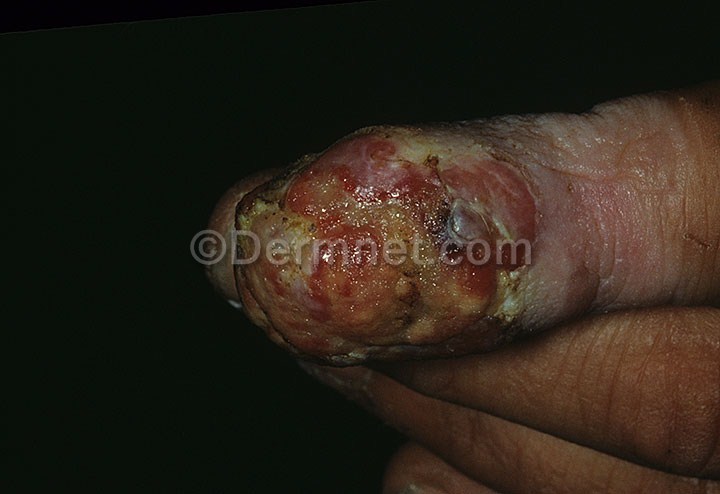
Disease: Melanoma Skin Cancer Nevi and Moles